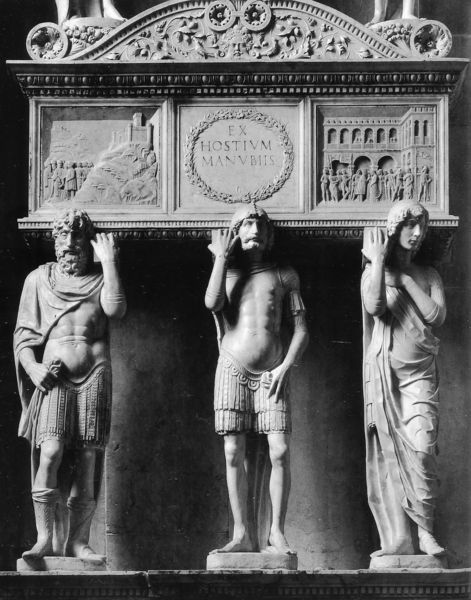
Titel: Grabmal für den Dogen Pietro Mocenigo
Künstler: Pietro Lombardo
Standort: Venedig, S. Giovanni e Paolo (EU - I - Venetien)
Schlagwörter: mann, nackt, frau, männer, schwarz, weiss, haus, rock, stehen, stein, tragen, drei, statue, last, figuren, denkmal, soldat, rüstung, rom, römer, skulpturen, stark, latein, gladiator, statur, versamlung